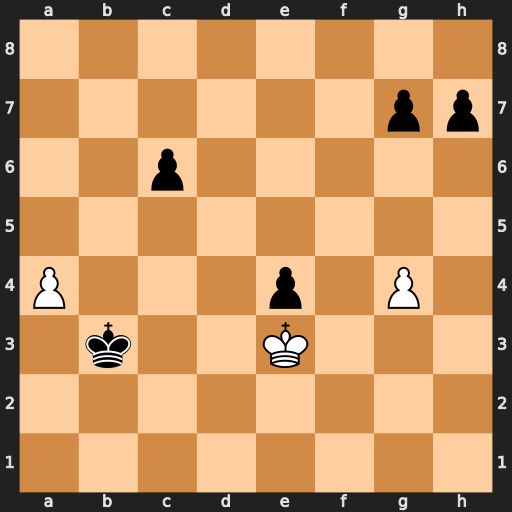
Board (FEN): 8/6pp/2p5/8/P3p1P1/1k2K3/8/8
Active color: w
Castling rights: -
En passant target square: -
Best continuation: a5 Kb4 a6 Kc5 a7